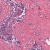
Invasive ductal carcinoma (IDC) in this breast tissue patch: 1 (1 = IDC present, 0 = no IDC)